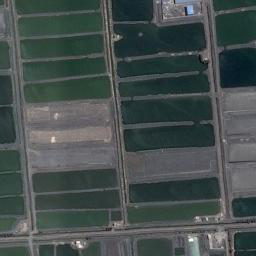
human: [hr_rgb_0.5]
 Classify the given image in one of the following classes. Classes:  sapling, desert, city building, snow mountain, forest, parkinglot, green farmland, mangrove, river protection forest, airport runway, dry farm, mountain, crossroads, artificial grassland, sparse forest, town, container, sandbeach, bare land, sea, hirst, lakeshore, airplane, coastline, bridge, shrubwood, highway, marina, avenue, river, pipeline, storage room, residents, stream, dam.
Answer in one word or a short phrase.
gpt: green farmland